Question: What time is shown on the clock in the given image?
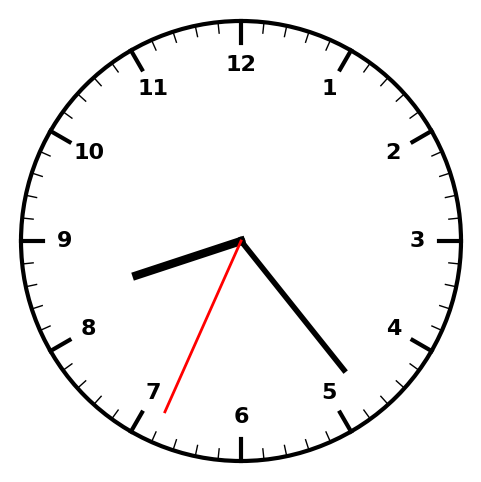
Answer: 08:23:34